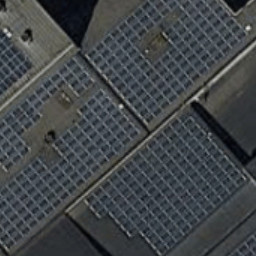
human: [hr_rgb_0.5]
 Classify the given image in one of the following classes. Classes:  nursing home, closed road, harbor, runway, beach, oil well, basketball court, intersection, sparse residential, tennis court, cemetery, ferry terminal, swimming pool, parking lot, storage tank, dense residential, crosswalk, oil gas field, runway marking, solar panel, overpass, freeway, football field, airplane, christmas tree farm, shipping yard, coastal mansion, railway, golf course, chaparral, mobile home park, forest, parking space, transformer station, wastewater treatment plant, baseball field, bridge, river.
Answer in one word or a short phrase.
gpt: solar panel